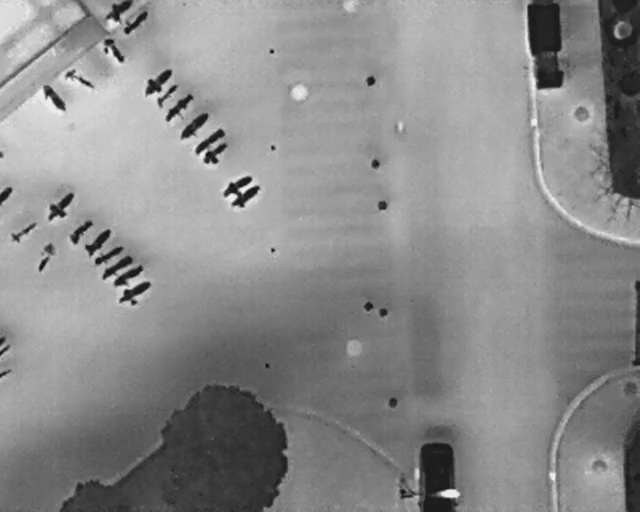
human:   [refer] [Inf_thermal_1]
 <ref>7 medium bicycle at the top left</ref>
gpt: <box>[[16, -1, 20, 5, 2], [20, 0, 22, 7, 134], [25, 15, 27, 21, 134], [26, 17, 29, 24, 134], [15, 8, 20, 11, 137], [9, 13, 15, 17, 120], [5, 17, 11, 20, 138]]</box>

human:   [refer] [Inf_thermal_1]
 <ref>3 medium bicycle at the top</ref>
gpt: <box>[[29, 20, 31, 28, 134], [31, 23, 33, 31, 141], [32, 26, 35, 33, 141]]</box>

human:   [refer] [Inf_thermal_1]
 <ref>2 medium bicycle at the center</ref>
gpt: <box>[[35, 32, 38, 39, 141], [37, 34, 39, 41, 147]]</box>

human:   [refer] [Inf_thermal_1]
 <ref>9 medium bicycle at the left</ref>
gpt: <box>[[7, 36, 10, 44, 136], [11, 41, 13, 48, 136], [13, 43, 16, 50, 136], [15, 46, 18, 53, 150], [16, 48, 19, 55, 150], [18, 50, 21, 57, 150], [0, 37, 2, 39, 2], [2, 41, 4, 48, 147], [5, 46, 8, 53, 119]]</box>

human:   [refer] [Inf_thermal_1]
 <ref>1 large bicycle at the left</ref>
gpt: <box>[[19, 53, 22, 61, 150]]</box>

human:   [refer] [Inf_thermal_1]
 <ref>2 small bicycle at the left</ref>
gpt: <box>[[0, 65, 1, 66, 2], [0, 67, 1, 69, 2]]</box>